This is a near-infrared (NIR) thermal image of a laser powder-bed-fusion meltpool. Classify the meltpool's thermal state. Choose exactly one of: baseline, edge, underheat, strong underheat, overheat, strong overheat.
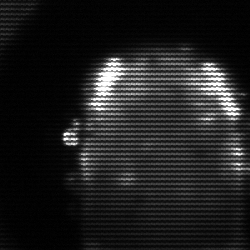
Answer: baseline